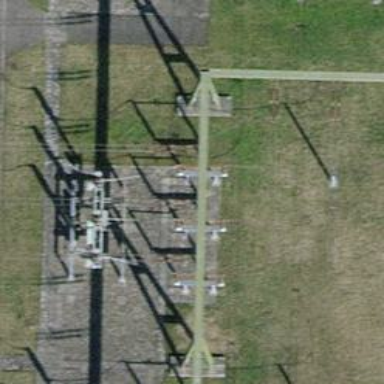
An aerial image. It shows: Insulator used in power equipment.